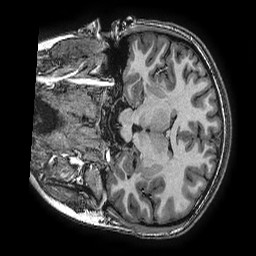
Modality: T1w
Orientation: coronal
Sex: female
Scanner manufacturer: ge
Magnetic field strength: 3 T
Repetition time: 0.0077 s
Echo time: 0.003436 s